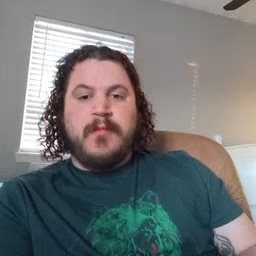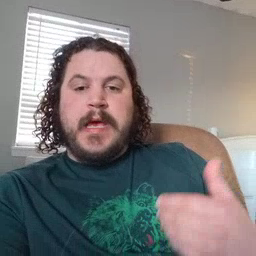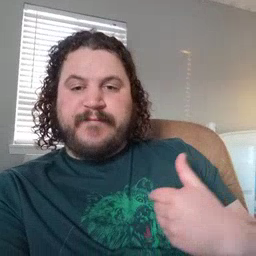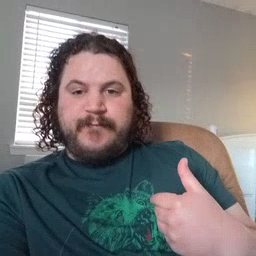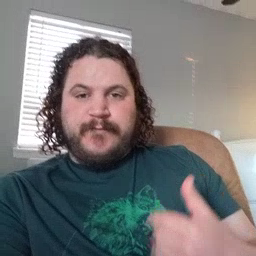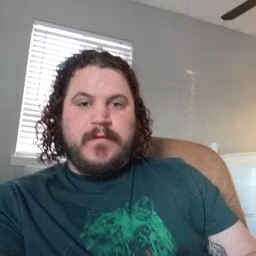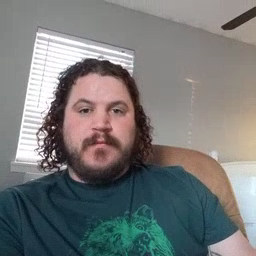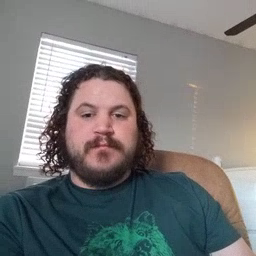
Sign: have